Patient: sex F, age 61
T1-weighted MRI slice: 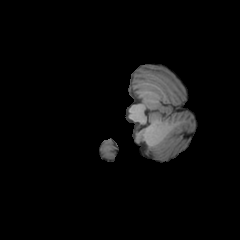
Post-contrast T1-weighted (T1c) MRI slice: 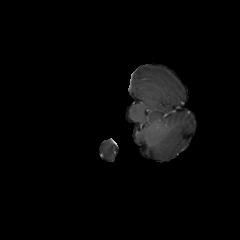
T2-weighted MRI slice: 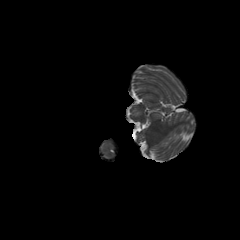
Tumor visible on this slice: no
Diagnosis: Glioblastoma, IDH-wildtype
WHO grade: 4